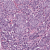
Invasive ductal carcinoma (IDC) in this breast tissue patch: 1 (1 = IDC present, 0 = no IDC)